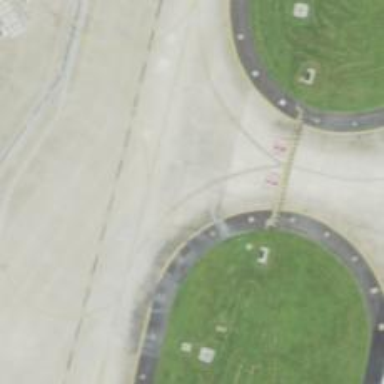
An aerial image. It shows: View of taxiway at the airport.